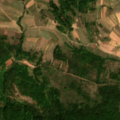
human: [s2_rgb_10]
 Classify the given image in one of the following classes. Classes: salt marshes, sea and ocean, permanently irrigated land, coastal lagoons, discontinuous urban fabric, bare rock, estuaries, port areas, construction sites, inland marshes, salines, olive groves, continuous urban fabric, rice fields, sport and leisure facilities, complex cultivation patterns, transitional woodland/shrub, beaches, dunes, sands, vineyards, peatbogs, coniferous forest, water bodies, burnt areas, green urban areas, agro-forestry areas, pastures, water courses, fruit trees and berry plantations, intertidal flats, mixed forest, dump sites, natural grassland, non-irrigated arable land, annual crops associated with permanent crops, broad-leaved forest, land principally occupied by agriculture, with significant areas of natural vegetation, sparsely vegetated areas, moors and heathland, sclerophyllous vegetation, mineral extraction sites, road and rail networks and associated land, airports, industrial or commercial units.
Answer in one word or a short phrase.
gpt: complex cultivation patterns, land principally occupied by agriculture, with significant areas of natural vegetation, broad-leaved forest, transitional woodland/shrub